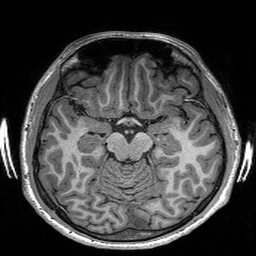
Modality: T1w
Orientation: coronal
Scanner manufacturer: siemens
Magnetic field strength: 3 T